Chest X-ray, PA view. Patient: 19 years old, sex M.
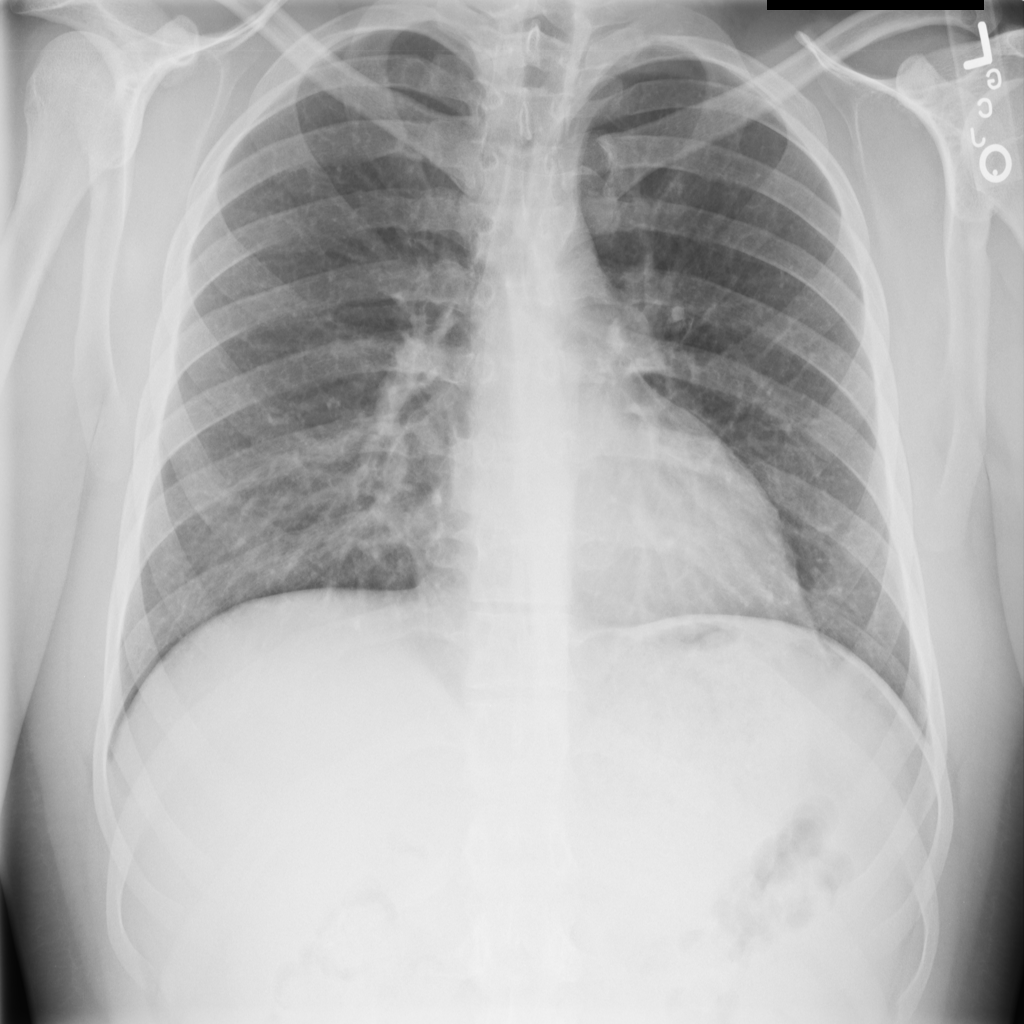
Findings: No Finding